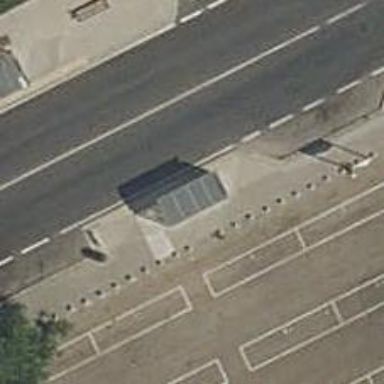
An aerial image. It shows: Bus stop with platform for public transport.